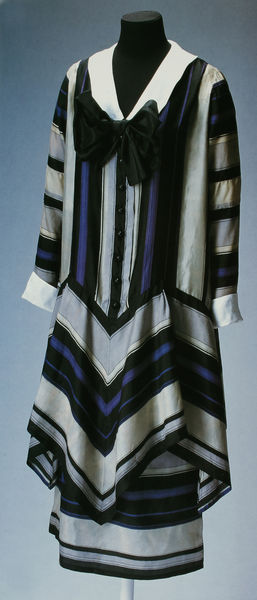
Titel: Tageskleid
Künstler: Felice Rix
Standort: Kyoto (Japan)
Institution: Kyoto Costume Institute
Schlagwörter: blau, weiß, dreieck, mädchen, ausschnitt, frau, grau, hintergrund, kleid, schwarz, mode, muster, rock, schleife, bluse, falten, kleidung, kragen, lang, ärmel, hals, gewand, kostüm, stoff, saum, knopf, schräg, seide, japan, modell, afrika, spitz, schmal, büste, gestreift, streifen, robe, knöpfe, fliege, foto, fotografie, photographie, eckig, schnitt, quer, manschetten, puppe, photo, farbfoto, tageskleid, kleiderständer, ständer, zipfel, museum, stange, breit, block, gewebe, textil, design, aufnahme, längs, schleif, avantgarde, v ausschnitt, schwarzblau, zwanziger jahre, blue, dress, kyoto, lagen, black, schneiderpuppe, retro, blockstreifen, tie, stripes, picture, whitte, tripes, 20er, 60er, 70er, ecki